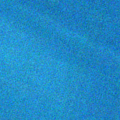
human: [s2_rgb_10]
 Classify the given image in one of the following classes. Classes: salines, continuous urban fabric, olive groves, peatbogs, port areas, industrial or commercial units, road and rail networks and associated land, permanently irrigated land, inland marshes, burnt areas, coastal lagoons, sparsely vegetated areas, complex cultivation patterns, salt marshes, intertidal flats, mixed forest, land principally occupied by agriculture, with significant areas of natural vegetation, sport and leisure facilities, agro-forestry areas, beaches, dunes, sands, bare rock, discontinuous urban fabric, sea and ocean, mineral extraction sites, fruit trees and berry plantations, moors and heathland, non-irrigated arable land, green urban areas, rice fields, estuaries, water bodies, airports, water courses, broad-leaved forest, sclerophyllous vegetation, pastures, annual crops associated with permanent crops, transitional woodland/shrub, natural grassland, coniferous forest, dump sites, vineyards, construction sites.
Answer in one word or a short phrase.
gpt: sea and ocean